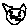
Label: cat